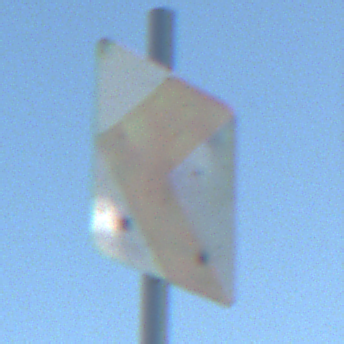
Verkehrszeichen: RichtungstafelnInKurvenKleinRechts
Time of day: MorningAfternoon
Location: Outdoor (Nature)
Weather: Clear
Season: Winter
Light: Natural